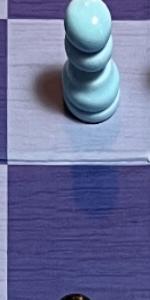
Label: Empty